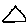
Label: triangle